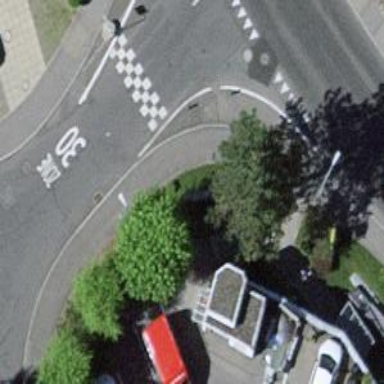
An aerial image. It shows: Kerb serving as barrier.